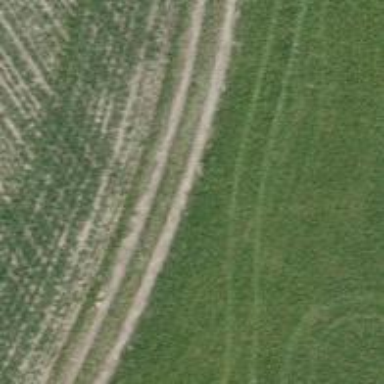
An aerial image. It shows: Grass track with grade5 tracktype.